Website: slack
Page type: payment
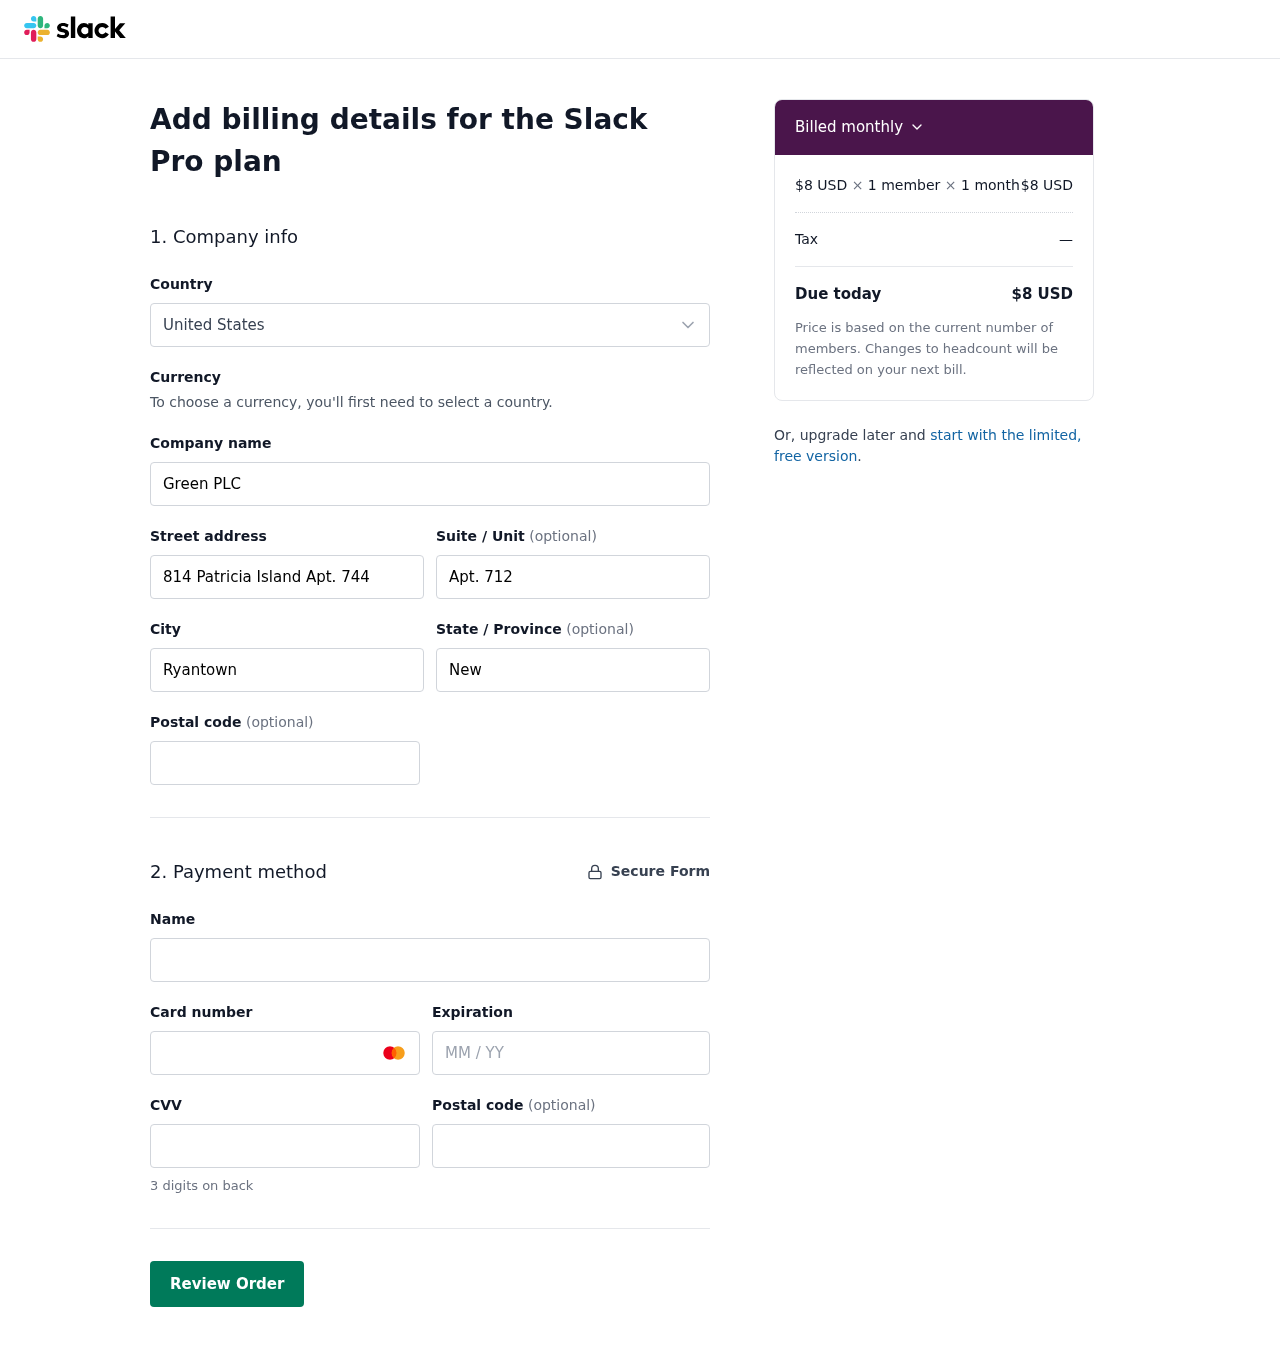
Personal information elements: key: PII_COUNTRY
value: United States
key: PII_COMPANY
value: Green PLC
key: PII_STREET
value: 814 Patricia Island Apt. 744
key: PII_STREET2
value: Apt. 712
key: PII_CITY
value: Ryantown
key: PII_STATE
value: New Jersey
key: PII_POSTCODE
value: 49788
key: PII_FULLNAME
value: Gerald Smith
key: PII_CARD_NUMBER
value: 2226 4010 5472 7254
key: PII_CARD_EXPIRY
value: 04/28
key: PII_CARD_CVV
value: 789
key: PII_POSTCODE2
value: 37681
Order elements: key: ORDER_PRICE_PER_MEMBER
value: $8 USD
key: ORDER_NUM_MEMBERS
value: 1 member
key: ORDER_NUM_MONTHS
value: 1 month
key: ORDER_SUBTOTAL
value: $8 USD
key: ORDER_TAX
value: —
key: ORDER_TOTAL
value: $8 USD